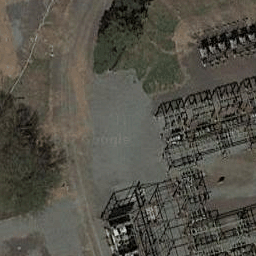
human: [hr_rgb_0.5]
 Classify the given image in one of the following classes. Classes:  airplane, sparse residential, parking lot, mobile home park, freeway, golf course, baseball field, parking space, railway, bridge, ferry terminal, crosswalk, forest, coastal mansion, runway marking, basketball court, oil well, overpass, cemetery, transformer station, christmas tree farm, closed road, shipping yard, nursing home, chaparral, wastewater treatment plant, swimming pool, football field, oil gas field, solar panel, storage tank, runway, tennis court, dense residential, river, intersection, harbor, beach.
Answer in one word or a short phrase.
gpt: transformer station